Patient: sex M, age 42
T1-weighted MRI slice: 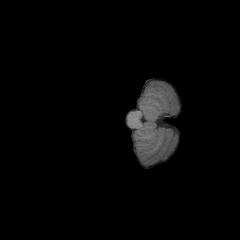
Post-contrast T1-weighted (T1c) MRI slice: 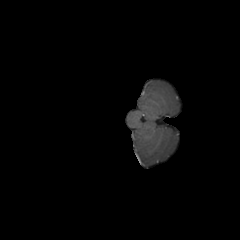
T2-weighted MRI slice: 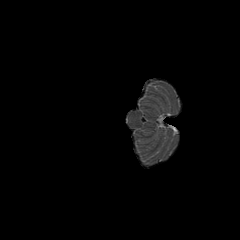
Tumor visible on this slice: no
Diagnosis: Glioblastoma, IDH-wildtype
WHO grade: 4